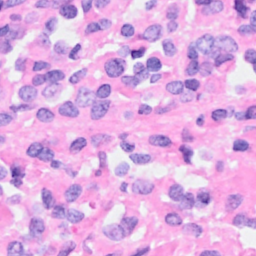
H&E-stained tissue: Breast